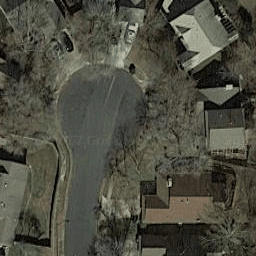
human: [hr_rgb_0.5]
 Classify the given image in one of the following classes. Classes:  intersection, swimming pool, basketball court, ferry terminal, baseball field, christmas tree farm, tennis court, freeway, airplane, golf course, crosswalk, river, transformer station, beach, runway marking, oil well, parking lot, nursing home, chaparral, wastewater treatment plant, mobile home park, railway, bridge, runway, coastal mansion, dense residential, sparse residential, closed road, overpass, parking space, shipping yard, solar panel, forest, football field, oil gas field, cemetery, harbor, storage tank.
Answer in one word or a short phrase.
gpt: closed road